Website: apple
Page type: billing-address
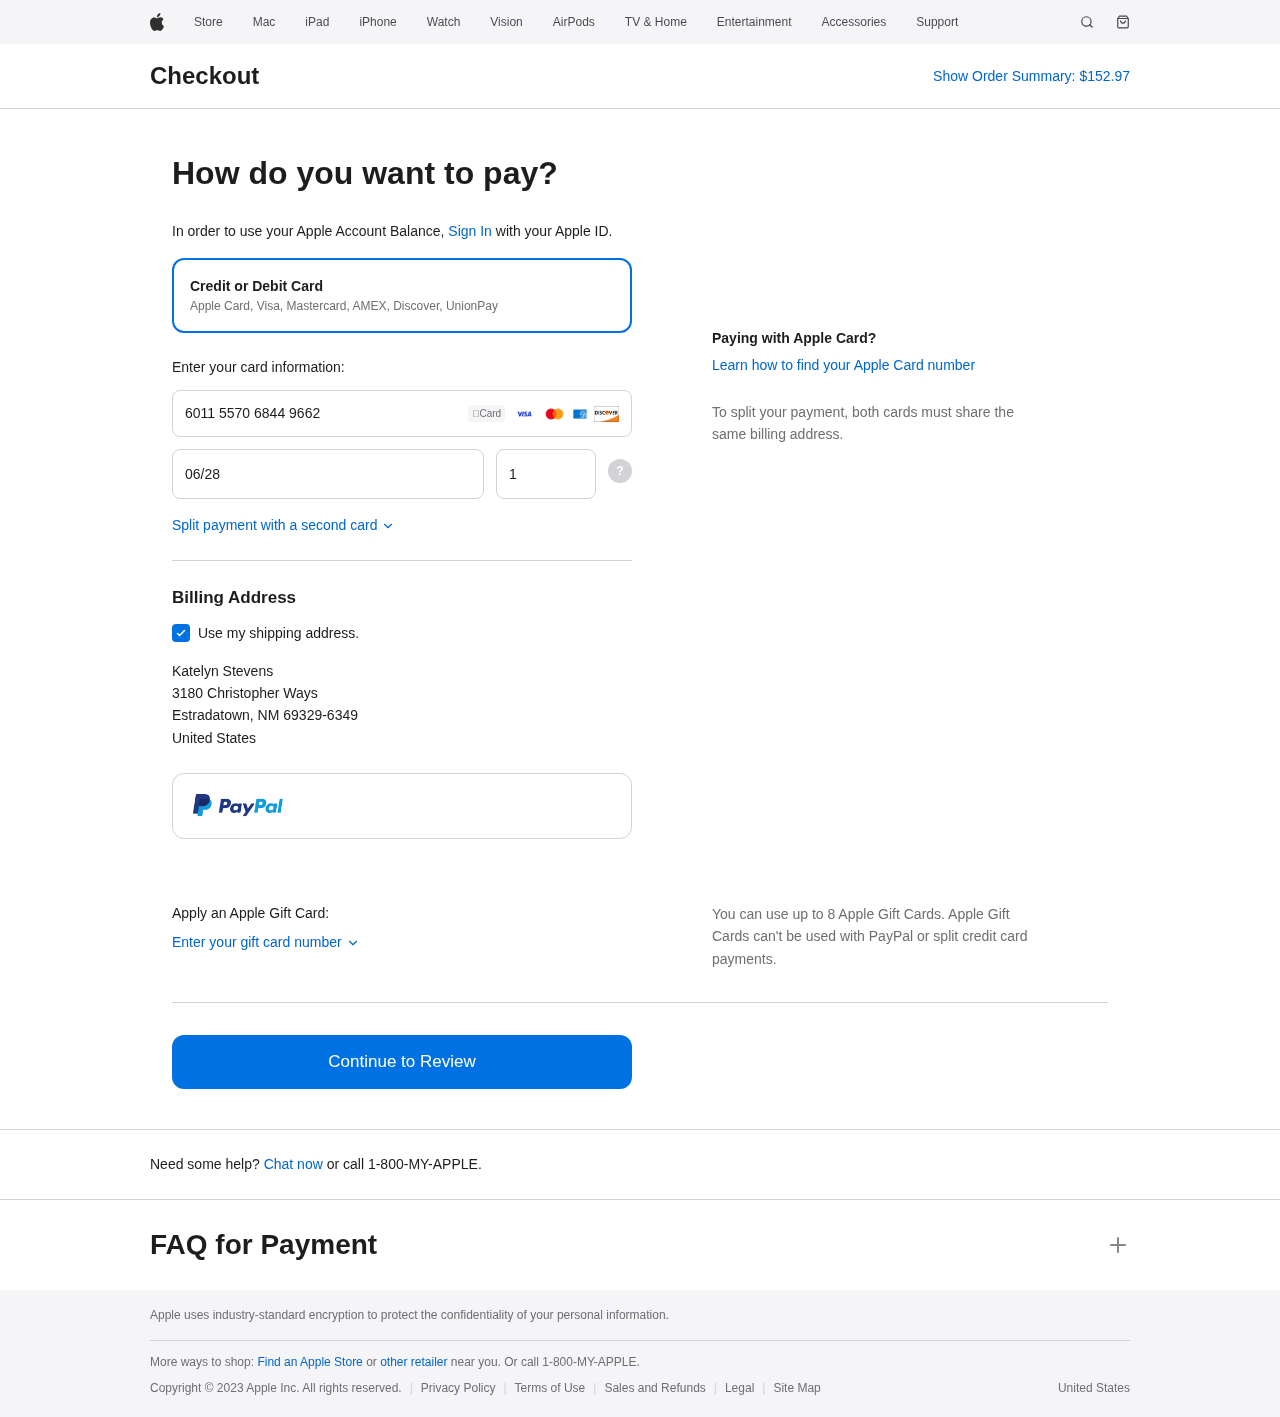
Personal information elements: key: PII_CARD_CVV
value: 188
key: PII_CARD_EXPIRY
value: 06/28
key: PII_CARD_NUMBER
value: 6011 5570 6844 9662
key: PII_CITY
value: Estradatown
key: PII_COUNTRY
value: United States
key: PII_FULLNAME
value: Katelyn Stevens
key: PII_POSTCODE_FULL
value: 69329-6349
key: PII_STATE_ABBR
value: NM
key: PII_STREET
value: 3180 Christopher Ways
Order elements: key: ORDER_TOTAL
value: $152.97